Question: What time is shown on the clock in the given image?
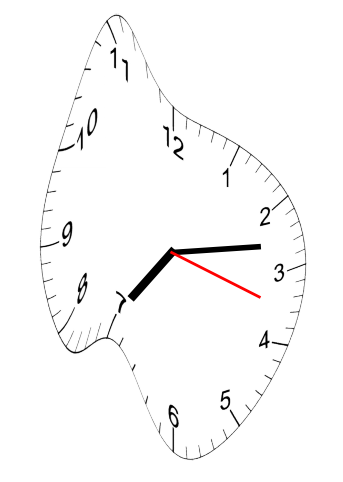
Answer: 07:13:18